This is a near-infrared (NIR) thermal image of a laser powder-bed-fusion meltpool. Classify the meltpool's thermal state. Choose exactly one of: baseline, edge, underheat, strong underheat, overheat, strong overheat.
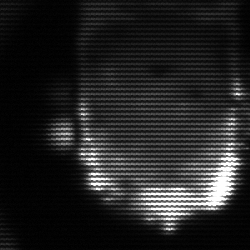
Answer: baseline